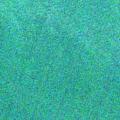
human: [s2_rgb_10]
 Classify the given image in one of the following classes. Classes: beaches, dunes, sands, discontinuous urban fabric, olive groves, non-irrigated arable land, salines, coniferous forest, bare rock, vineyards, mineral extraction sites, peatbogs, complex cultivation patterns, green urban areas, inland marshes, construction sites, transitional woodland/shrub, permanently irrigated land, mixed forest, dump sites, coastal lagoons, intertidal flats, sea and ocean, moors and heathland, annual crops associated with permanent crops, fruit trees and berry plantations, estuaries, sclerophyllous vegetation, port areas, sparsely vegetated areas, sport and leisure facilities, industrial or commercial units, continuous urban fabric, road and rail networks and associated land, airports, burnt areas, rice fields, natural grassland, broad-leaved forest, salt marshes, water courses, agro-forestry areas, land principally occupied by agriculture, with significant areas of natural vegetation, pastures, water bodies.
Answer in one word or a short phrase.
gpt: sea and ocean